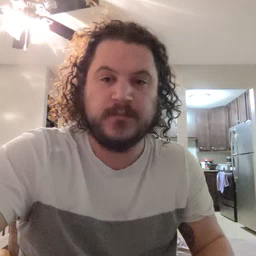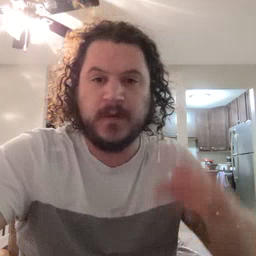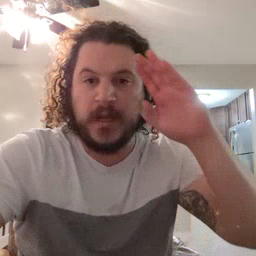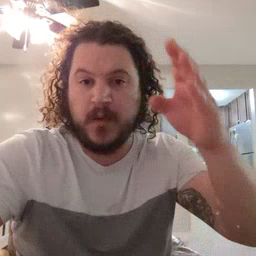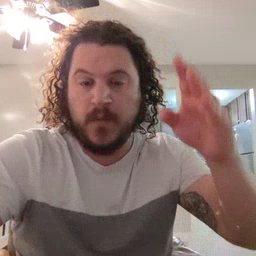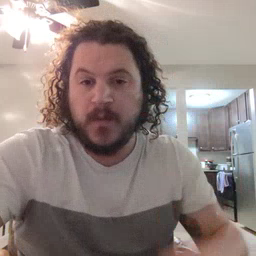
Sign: hello